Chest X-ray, PA view. Patient: 79 years old, sex F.
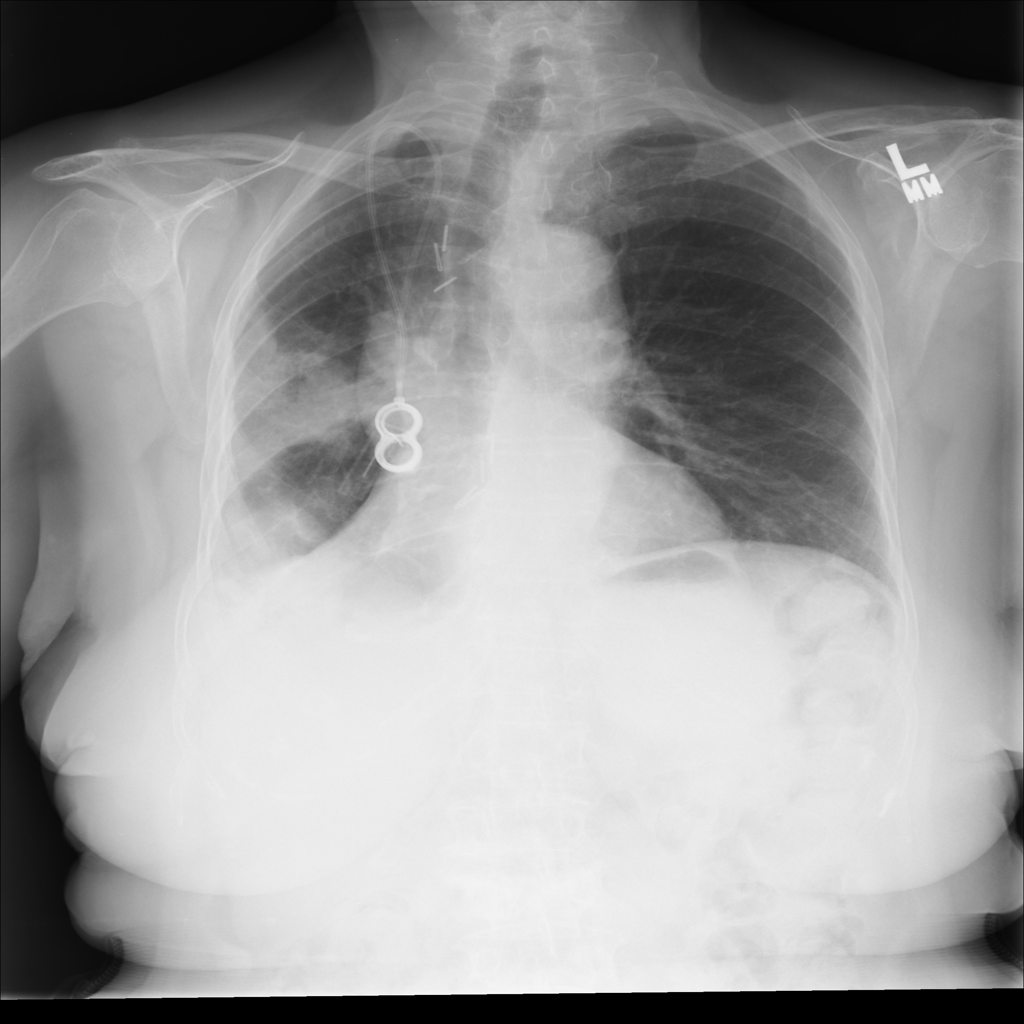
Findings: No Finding